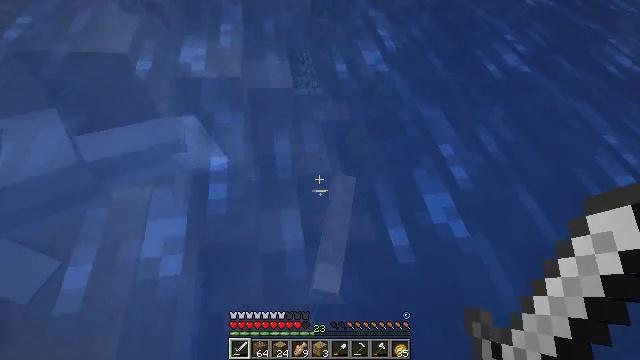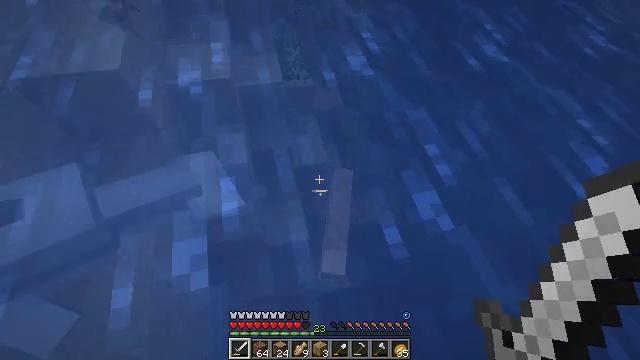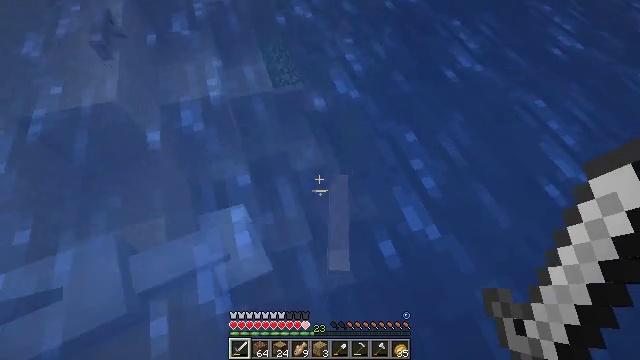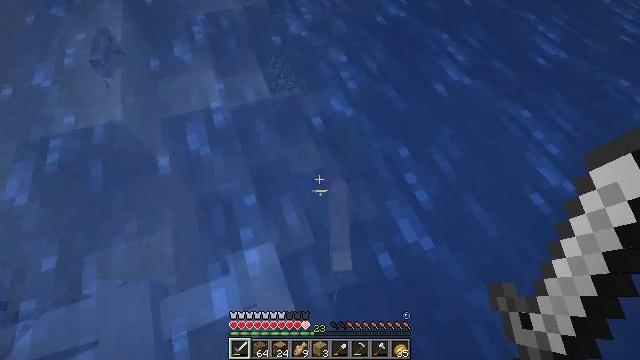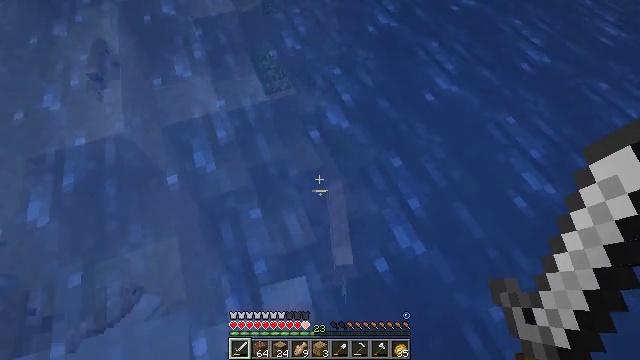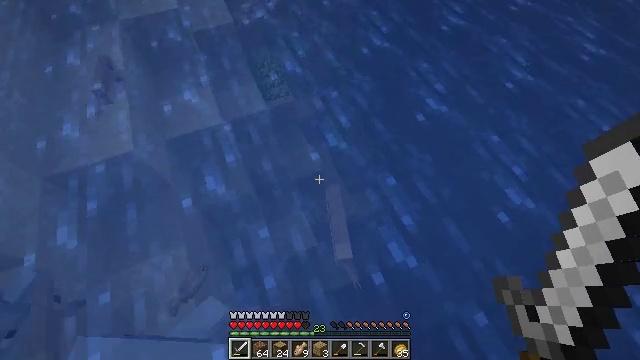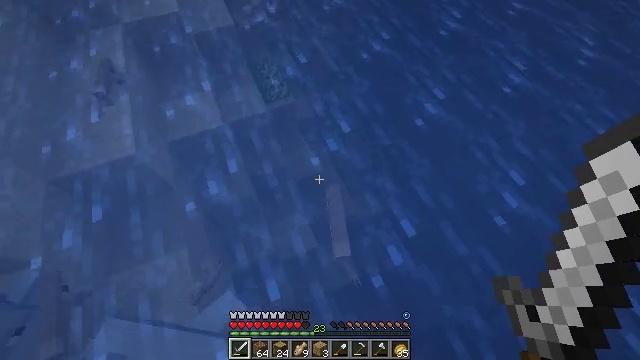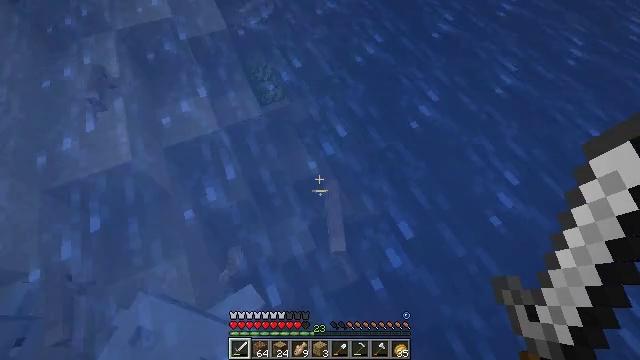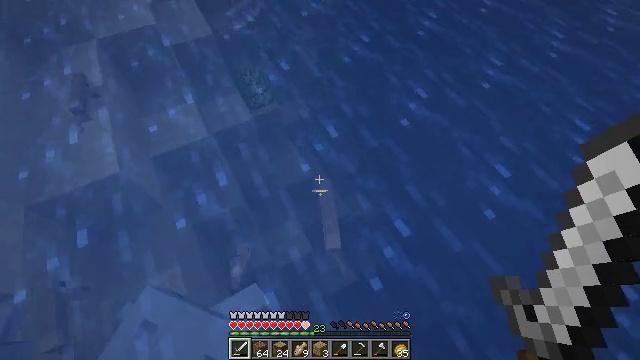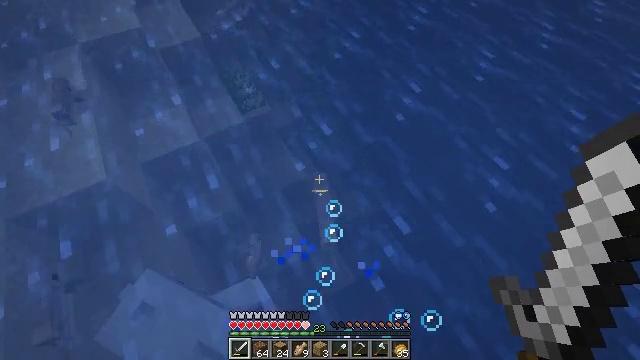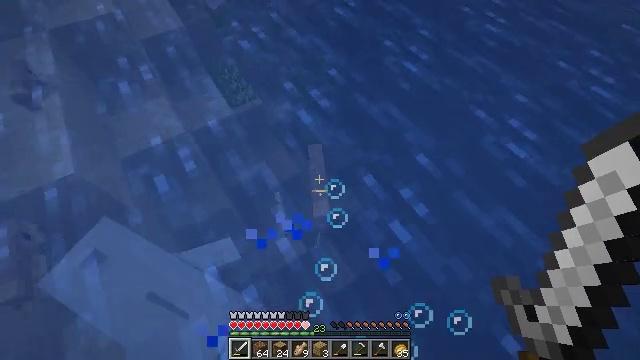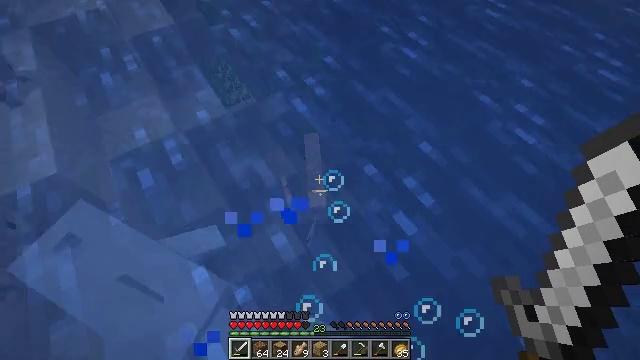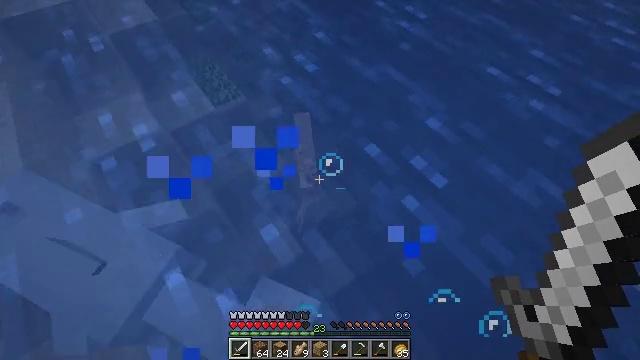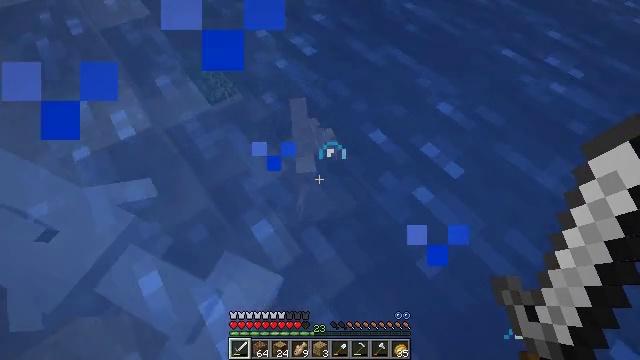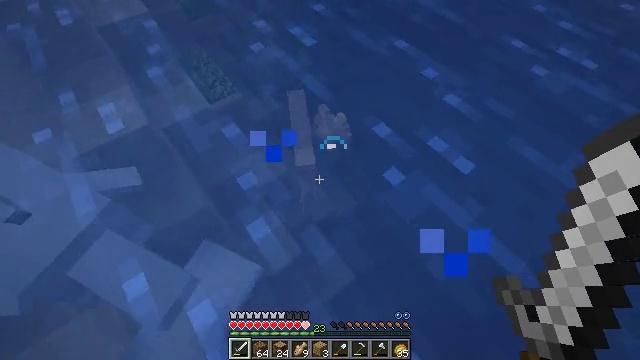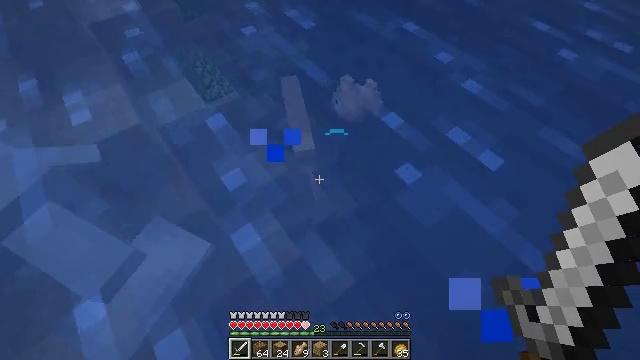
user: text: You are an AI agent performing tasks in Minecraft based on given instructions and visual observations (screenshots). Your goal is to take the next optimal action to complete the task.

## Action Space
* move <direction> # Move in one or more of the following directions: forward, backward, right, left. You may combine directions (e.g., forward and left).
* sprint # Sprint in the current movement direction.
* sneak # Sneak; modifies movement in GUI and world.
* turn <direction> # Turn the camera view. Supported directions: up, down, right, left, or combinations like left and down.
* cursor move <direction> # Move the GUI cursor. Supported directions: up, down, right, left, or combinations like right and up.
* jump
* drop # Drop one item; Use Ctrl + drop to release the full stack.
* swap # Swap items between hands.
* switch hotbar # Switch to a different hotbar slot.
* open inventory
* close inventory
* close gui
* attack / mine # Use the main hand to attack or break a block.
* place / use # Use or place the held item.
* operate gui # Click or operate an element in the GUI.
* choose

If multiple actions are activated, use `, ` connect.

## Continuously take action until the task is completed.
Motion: motion action
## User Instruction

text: Hunt a cod.
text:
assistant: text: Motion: move forward, turn right and down, jump
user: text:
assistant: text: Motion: move forward, turn right, jump
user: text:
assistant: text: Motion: jump
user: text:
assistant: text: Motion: turn down
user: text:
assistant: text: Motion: no_op
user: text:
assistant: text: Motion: no_op
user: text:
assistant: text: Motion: turn right
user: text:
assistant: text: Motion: turn right
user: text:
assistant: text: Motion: turn right
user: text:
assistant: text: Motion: turn right
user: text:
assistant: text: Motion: turn right
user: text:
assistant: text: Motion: move forward, turn right
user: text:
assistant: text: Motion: move forward
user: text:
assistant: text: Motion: move forward
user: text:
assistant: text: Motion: move forward
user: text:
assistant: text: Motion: move forward
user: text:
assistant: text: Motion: move forward, turn up
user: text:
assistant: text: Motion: move forward, turn up
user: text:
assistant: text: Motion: move forward, turn left and up
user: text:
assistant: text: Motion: move forward, turn left and up
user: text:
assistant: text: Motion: move forward, turn up
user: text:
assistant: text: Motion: move forward, turn up
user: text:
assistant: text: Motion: move forward, turn left and up
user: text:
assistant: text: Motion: move forward, turn left and up
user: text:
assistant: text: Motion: move forward, attack / mine
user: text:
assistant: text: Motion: move forward, attack / mine
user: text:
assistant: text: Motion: move forward, turn left, attack / mine
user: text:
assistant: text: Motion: move forward, attack / mine
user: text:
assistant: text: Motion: move forward
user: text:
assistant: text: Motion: move forward, turn down